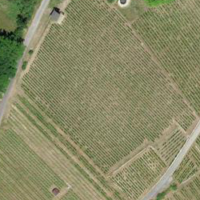
EUNIS habitat code: 40
Species observed at this site:
Cichorium intybus